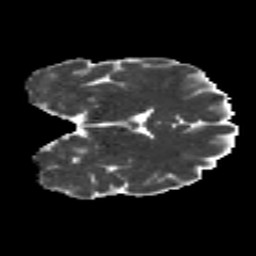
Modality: MD
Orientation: coronal
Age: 24
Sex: female
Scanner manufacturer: siemens
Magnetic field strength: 3 T
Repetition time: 8.8 s
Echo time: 0.085 s